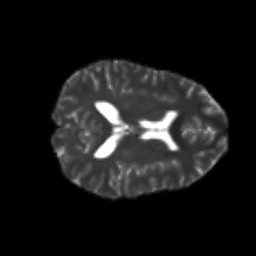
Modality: T2w
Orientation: axial
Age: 22
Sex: female
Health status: healthy
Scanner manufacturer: philips
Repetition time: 7.388 s
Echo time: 0.08599 s